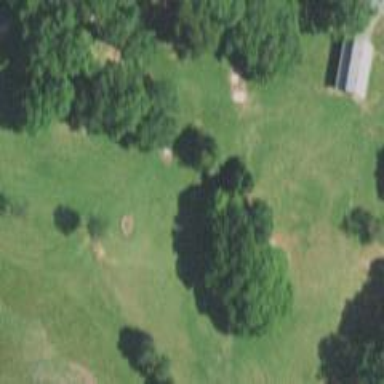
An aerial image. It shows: Disc golf basket.